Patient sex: M
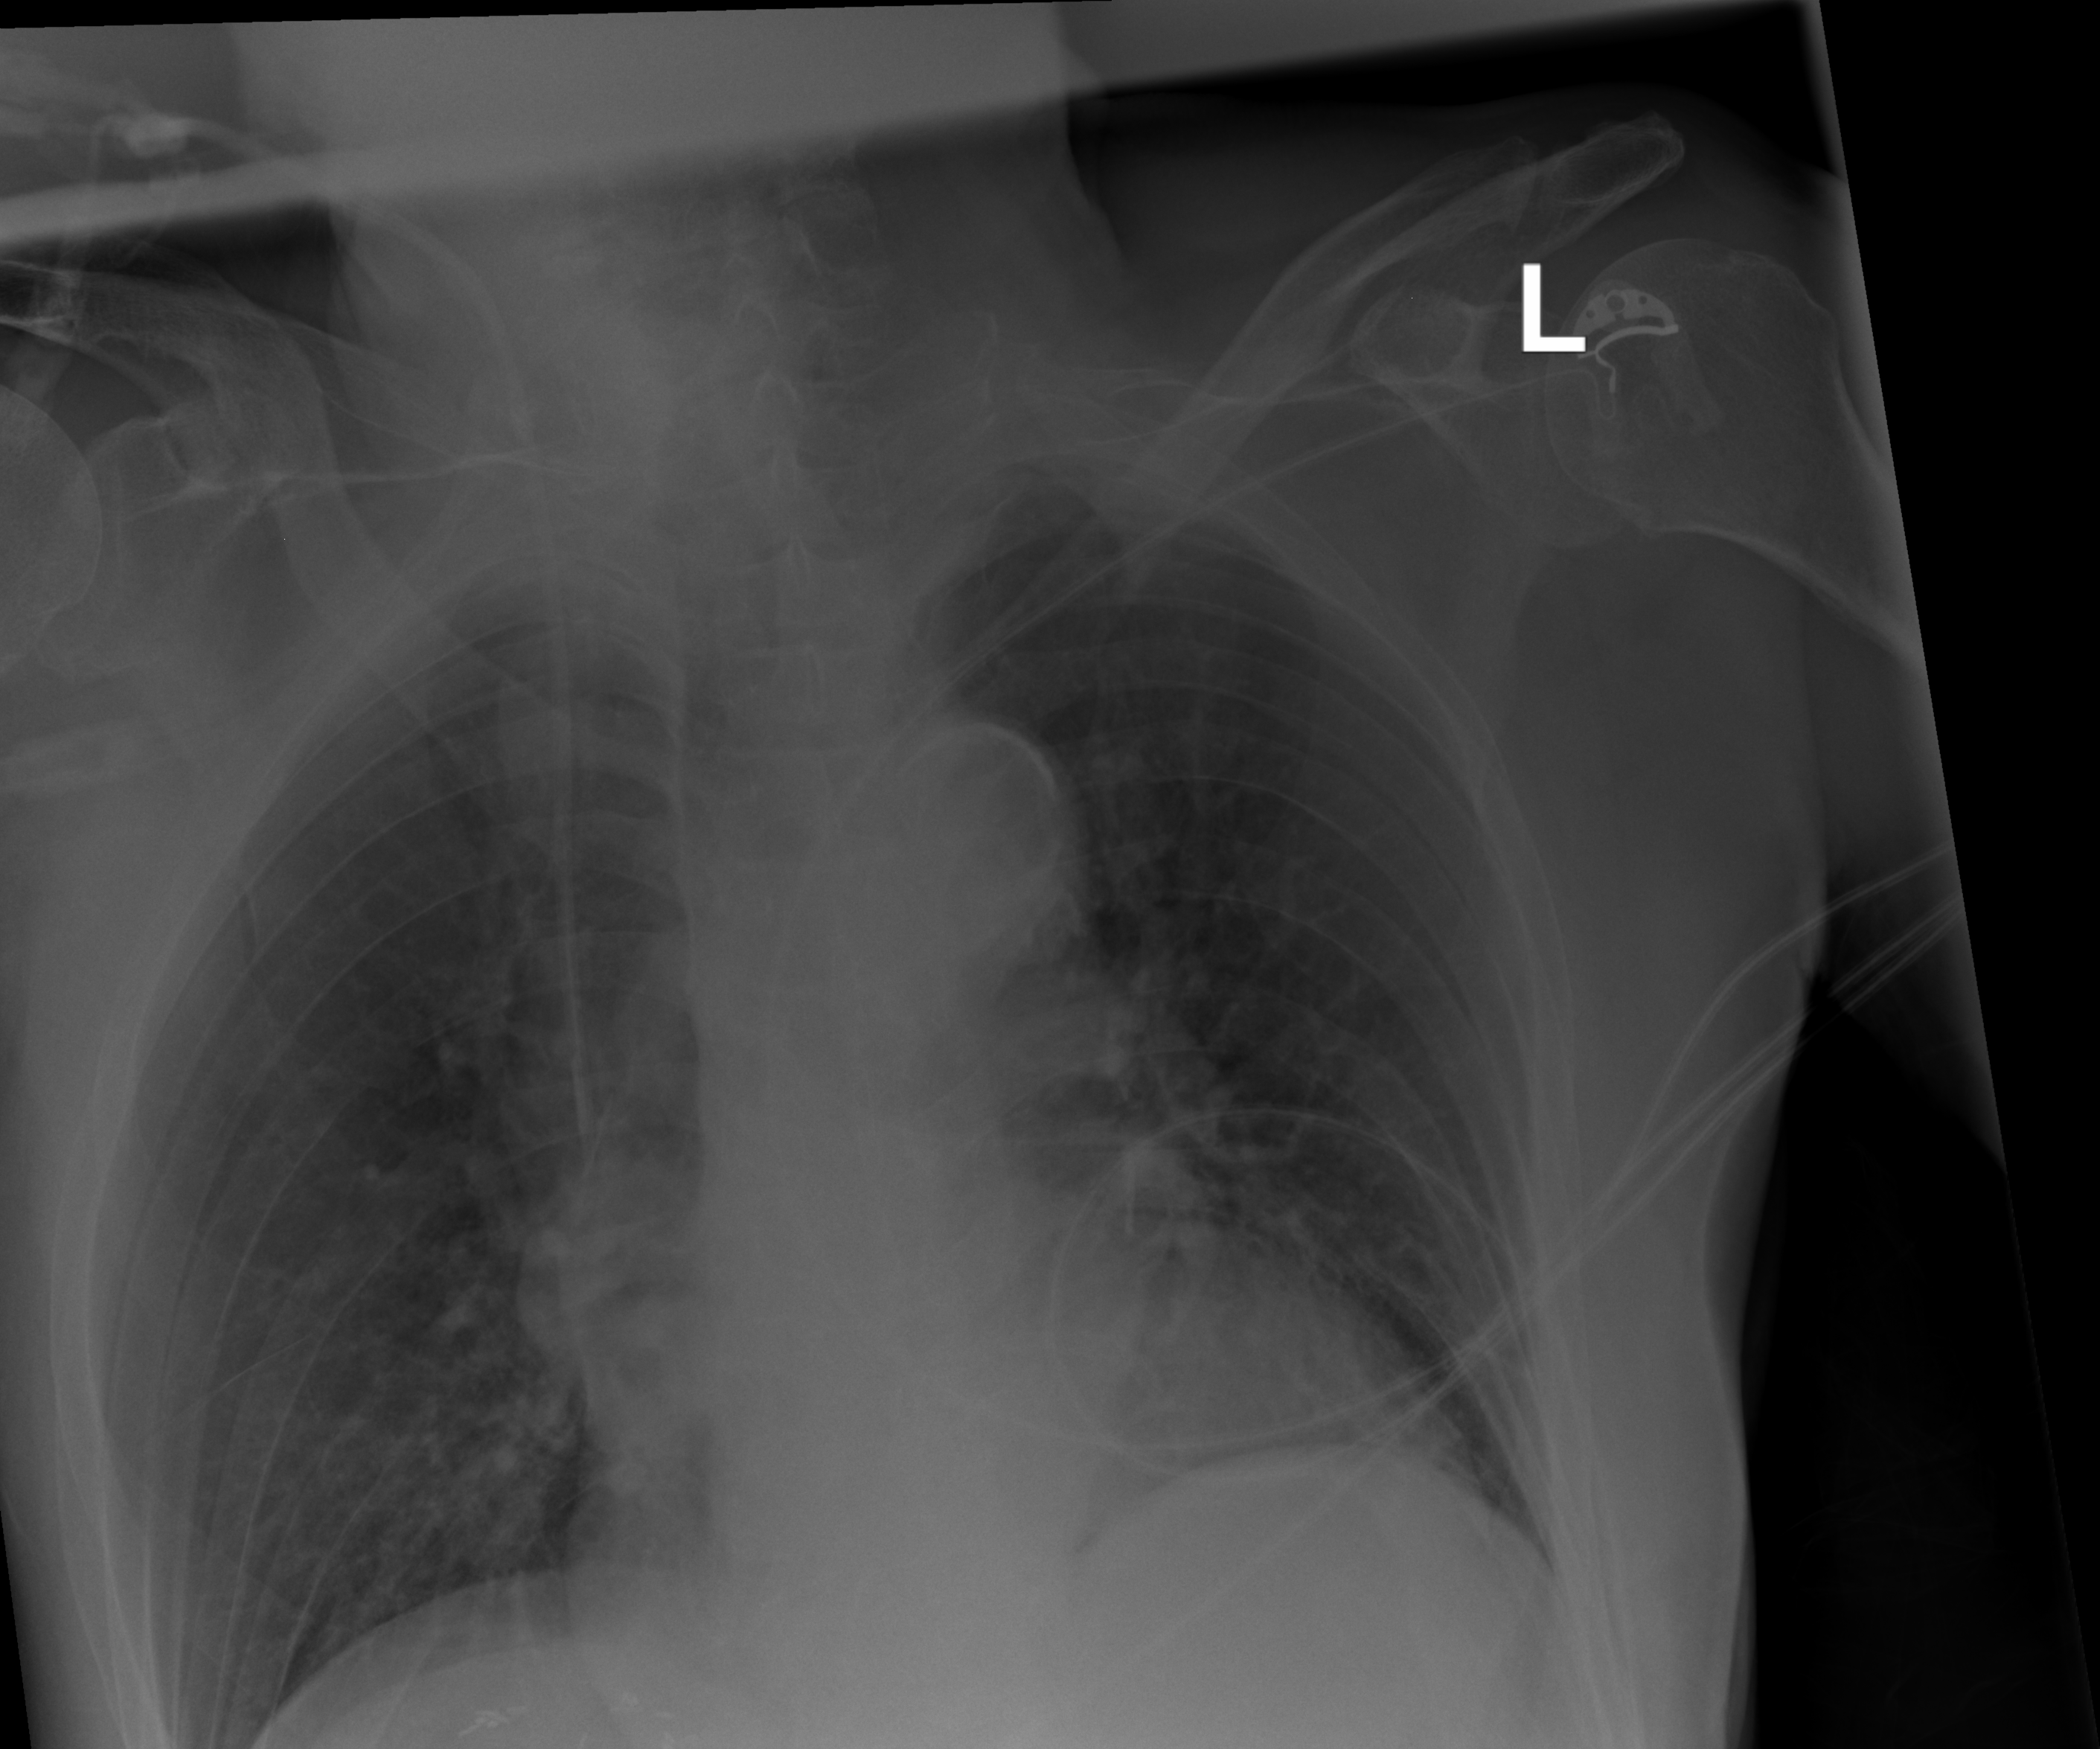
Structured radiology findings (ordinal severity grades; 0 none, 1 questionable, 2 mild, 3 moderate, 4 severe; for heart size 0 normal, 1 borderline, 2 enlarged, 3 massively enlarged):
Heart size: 2
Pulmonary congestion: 0
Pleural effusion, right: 0
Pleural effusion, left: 0
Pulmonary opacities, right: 2
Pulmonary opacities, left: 0
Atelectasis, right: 0
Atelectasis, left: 0